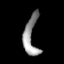
Tissue: lung
Cell type: Endothelial cells
Senescence score: 0.5438
Nuclear area (px): 499
Mean DAPI intensity: 145.281